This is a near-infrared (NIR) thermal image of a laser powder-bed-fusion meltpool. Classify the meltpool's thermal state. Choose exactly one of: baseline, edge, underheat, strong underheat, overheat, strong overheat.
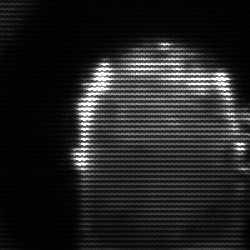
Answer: baseline